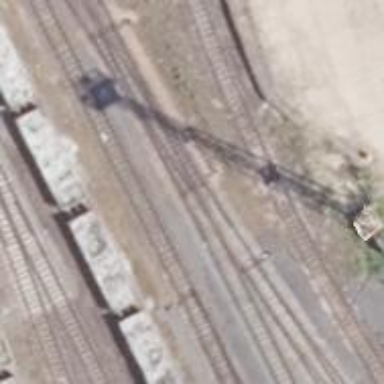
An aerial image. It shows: Railway switch.